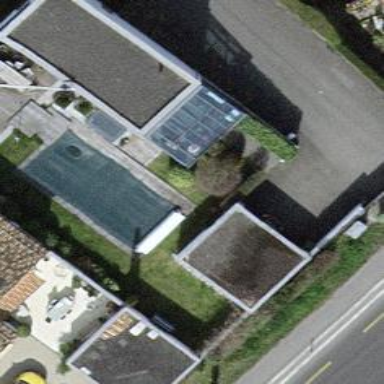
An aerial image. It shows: Swimming pool located in leisure land.